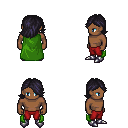
a pixel art fantasy rpg character, male body template, human, dark skin, green cape, red pants, raven swoop hairstyle, metal boots, four views (front, back, left, right), 2x2 character sprite sheet, small pixel art, hard edges, no anti-aliasing